Field crop: maize
Growth stage: 2
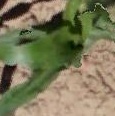
Species: maize